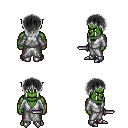
a pixel art fantasy rpg character, male body template, orc, green skin, white robe, magenta pants, gray plain hairstyle, metal boots, dagger, four views (front, back, left, right), 2x2 character sprite sheet, small pixel art, hard edges, no anti-aliasing